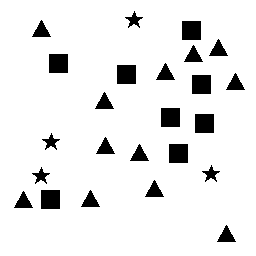
Squares: 8
Triangles: 12
Stars: 4
Total shapes: 24